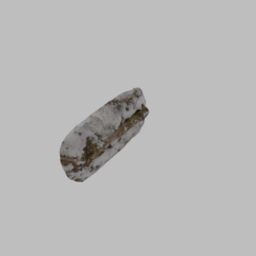
Label: nature